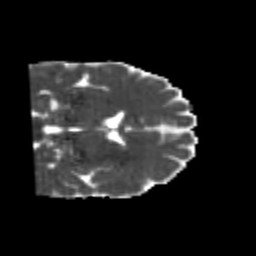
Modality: MD
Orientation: coronal
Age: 24
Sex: male
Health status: healthy
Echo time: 0.074 s